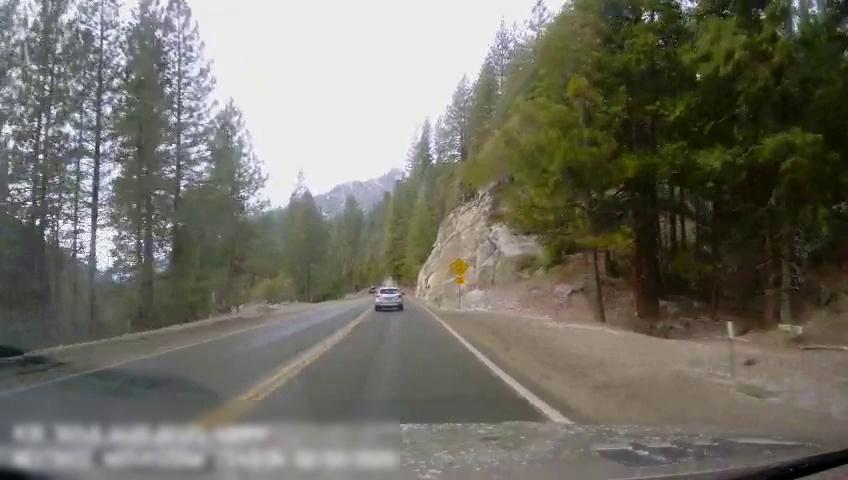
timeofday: Day
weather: Sunny
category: Drivable Space
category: Vehicles | SUV
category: Lanes | Alternate Lane
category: Lanes | Current Lane
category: Lanes | Opposite Lane
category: Lanes | Opposite Lane
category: Traffic | Signs
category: Traffic | Signs